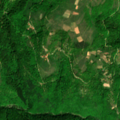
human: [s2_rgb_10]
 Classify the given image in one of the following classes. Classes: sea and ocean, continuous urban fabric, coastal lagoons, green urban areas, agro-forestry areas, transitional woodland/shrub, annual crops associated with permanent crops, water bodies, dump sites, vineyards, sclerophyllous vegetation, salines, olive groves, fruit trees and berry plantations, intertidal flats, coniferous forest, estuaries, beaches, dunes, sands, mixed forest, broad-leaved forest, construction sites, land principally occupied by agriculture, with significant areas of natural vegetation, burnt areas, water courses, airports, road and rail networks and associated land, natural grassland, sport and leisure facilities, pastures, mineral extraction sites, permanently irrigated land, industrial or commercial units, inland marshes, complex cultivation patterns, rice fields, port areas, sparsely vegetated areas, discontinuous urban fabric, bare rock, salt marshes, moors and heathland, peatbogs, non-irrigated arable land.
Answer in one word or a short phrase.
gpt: broad-leaved forest, natural grassland